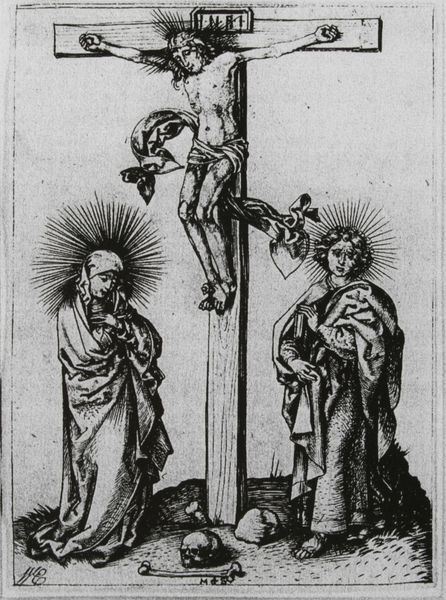
Titel: Kreuzigung
Künstler: Martin Schongauer
Standort: Berlin
Institution: Staatliche Museen
Schlagwörter: gruppe, himmel, kopf, körper, lendenschurz, nackt, schatten, weiß, frauen, menschen, grau, holz, licht, männer, schwarz, skizze, zeichnung, gras, tuch, arme, band, bibel, falten, gesicht, halten, johannes, rahmen, schädel, stein, tod, tot, trauer, hände, signatur, erde, hügel, kirche, sonne, boden, gewand, haare, mantel, stoff, gewänder, kind, mutter, blatt, locken, beine, holzschnitt, schrift, papier, datierung, grafik, graphik, rand, inschrift, nagel, nägel, grashalme, knochen, vanitas, barfuss, schild, tusche, memento mori, vergänglichkeit, lendentuch, buch, fuss, glaube, kreuz, religion, strahlen, weinen, druck, monogramm, radierung, stich, buchstaben, beten, gebet, kranz, kopie, tinte, karfreitag, gebein, heiligenschein, totenkopf, nimbus, gestorben, christus, jesus, kreuzigung, leichnam, wunden, christlich, leiden, schmerz, heiliger, schriftrolle, herz, heilige, grund, heilig, maria, kupferstich, magdalena, totenschädel, gekreuzigt, gloriole, heiland, maria magdalena, tunika, sohn, demut, josef, stick, zeichnng, spätgotisch, ikonographie, martin, golgotha, jeses, gebeine, strahlenkranz, folter, evangelist, judas, inri, kreu, ihs, hure, jakobus, simon, schongauer, jeusu, strahlenkrank, golghata, heiligenschei, gebeet, knoch, kreujz, vanita, signatrur, sognatur, totenkope, kendenschurz, stein#, martyrum, kreuzigu g, keeuz, #nägel, kreuz maria